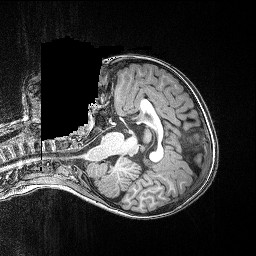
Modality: T1w
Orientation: axial